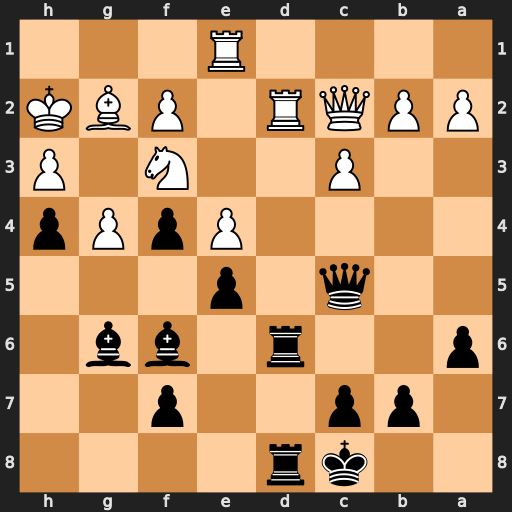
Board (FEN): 2kr4/1pp2p2/p2r1bb1/2q1p3/4PpPp/2P2N1P/PPQR1PBK/4R3
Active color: b
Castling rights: -
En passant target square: -
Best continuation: Rxd2 Nxd2 Qxf2